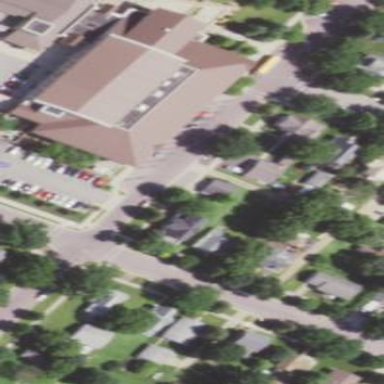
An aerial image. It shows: Community center building.